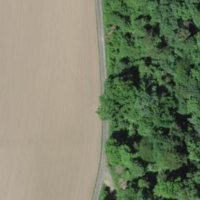
EUNIS habitat code: 41
Species observed at this site:
Humulus lupulus